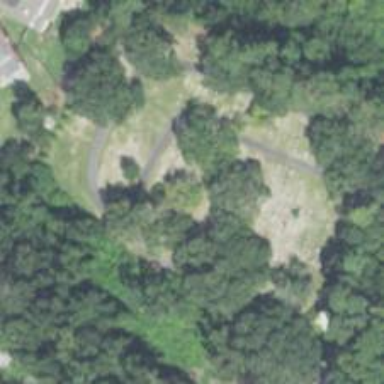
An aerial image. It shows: Cemetery.